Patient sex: F
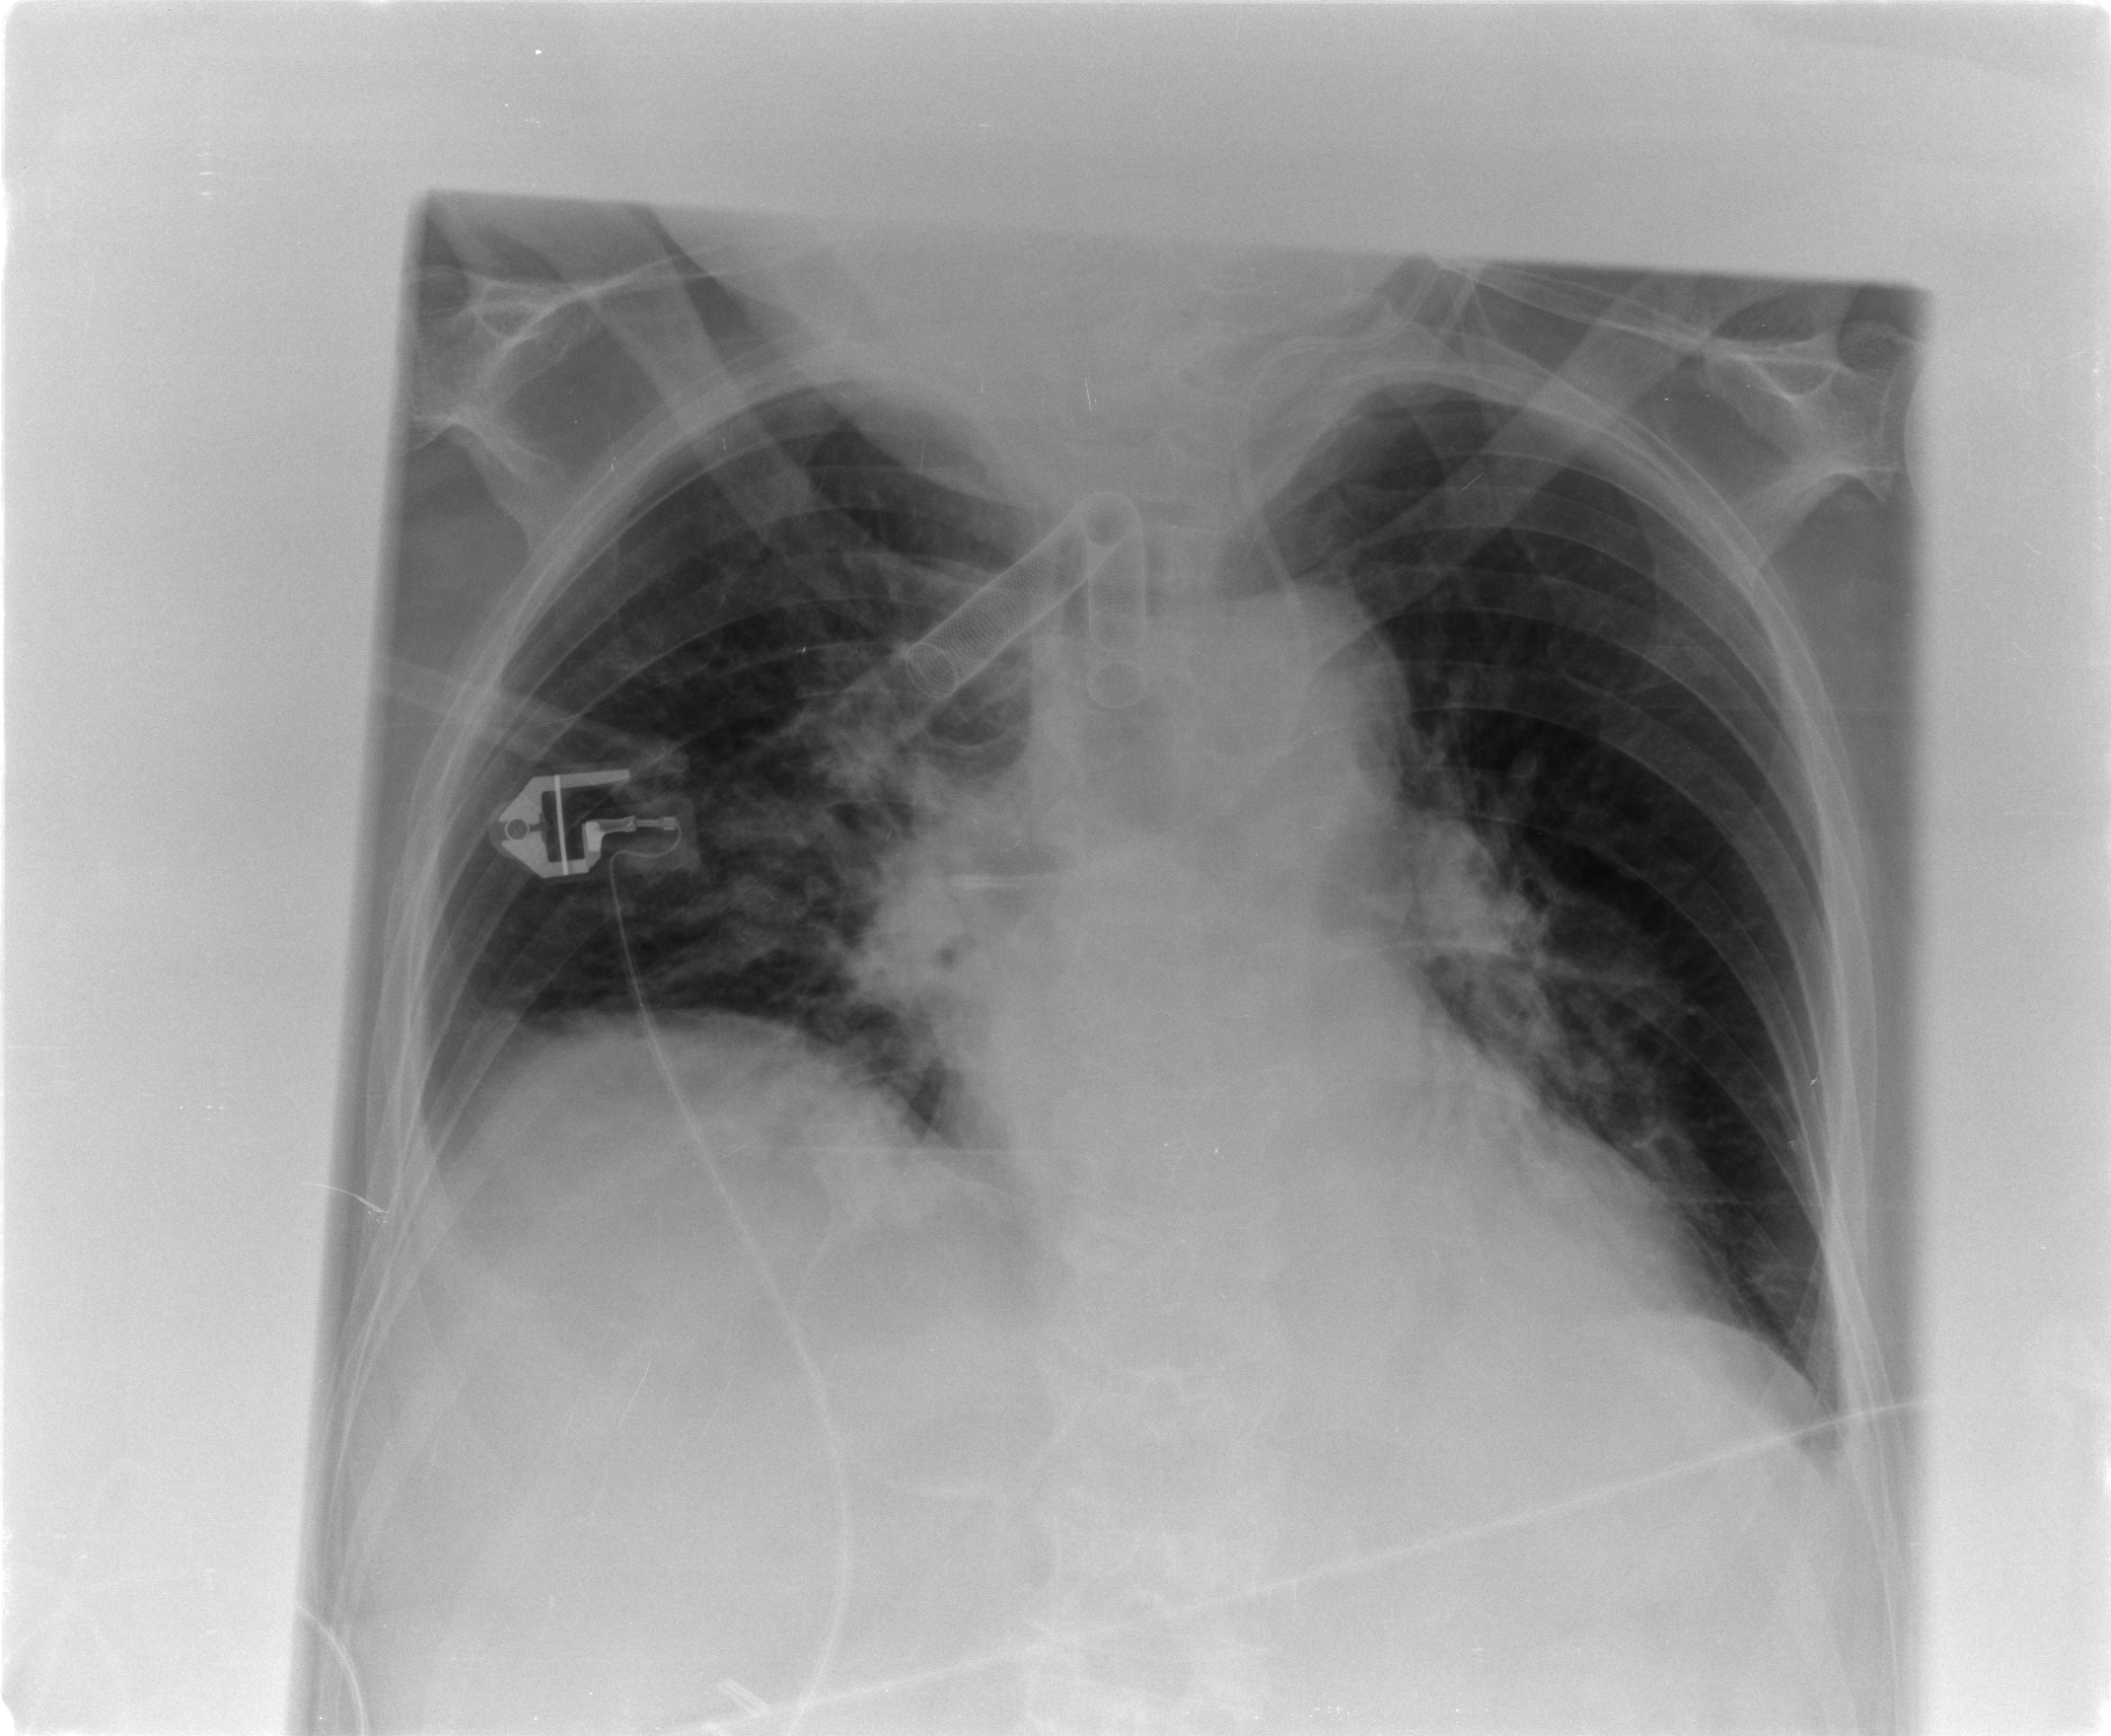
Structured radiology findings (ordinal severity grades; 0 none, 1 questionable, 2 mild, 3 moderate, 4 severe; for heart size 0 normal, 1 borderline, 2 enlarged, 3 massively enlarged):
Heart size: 2
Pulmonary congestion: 3
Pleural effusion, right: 0
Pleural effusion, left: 0
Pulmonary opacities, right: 2
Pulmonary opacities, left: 1
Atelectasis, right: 2
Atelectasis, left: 0